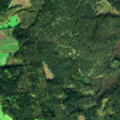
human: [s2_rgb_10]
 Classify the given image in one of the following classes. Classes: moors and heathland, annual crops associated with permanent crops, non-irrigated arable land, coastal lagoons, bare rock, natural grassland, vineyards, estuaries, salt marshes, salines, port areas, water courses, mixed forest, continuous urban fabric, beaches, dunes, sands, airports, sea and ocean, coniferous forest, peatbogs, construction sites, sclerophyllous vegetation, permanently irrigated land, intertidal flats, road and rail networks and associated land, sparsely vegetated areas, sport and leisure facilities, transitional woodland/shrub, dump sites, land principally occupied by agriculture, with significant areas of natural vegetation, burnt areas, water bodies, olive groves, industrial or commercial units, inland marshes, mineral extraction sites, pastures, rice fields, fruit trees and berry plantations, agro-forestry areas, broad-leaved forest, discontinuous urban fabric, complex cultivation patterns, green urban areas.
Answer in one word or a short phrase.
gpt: non-irrigated arable land, coniferous forest